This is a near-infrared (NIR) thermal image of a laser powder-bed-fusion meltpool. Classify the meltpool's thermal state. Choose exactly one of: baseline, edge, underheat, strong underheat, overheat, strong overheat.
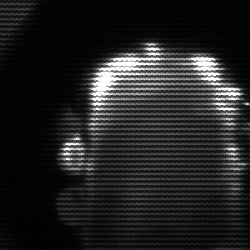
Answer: baseline